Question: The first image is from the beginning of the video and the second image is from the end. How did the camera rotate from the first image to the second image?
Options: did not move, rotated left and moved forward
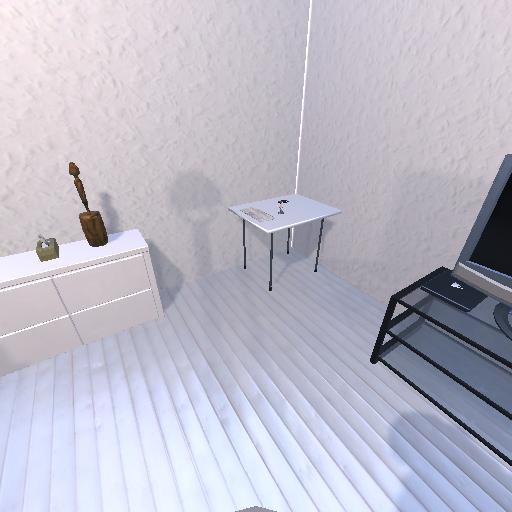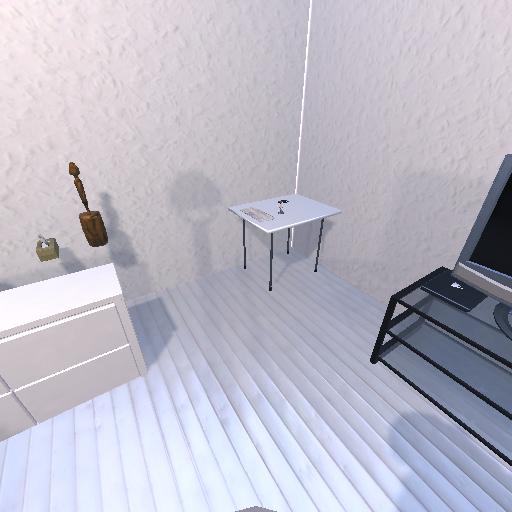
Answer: did not move